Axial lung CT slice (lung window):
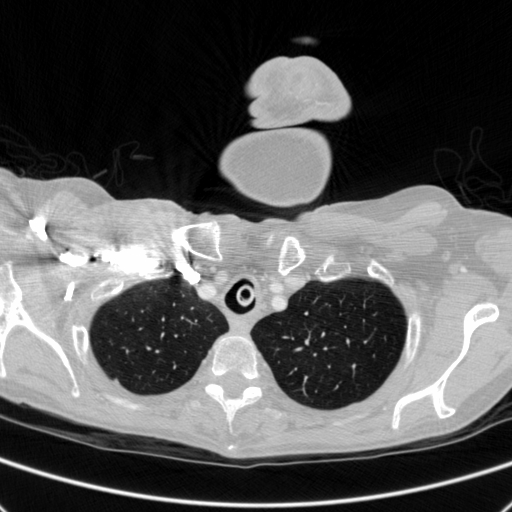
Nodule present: no